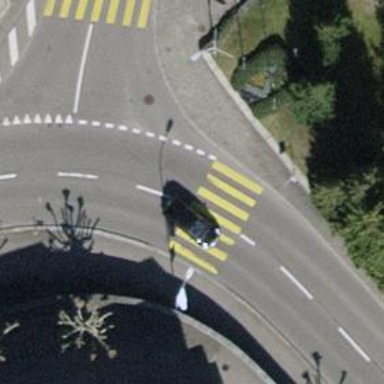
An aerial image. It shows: Uncontrolled zebra crossing on the road.